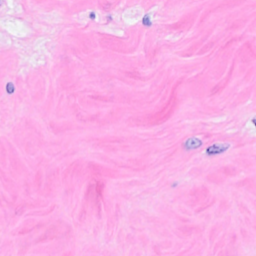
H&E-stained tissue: Breast